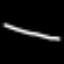
Label: line